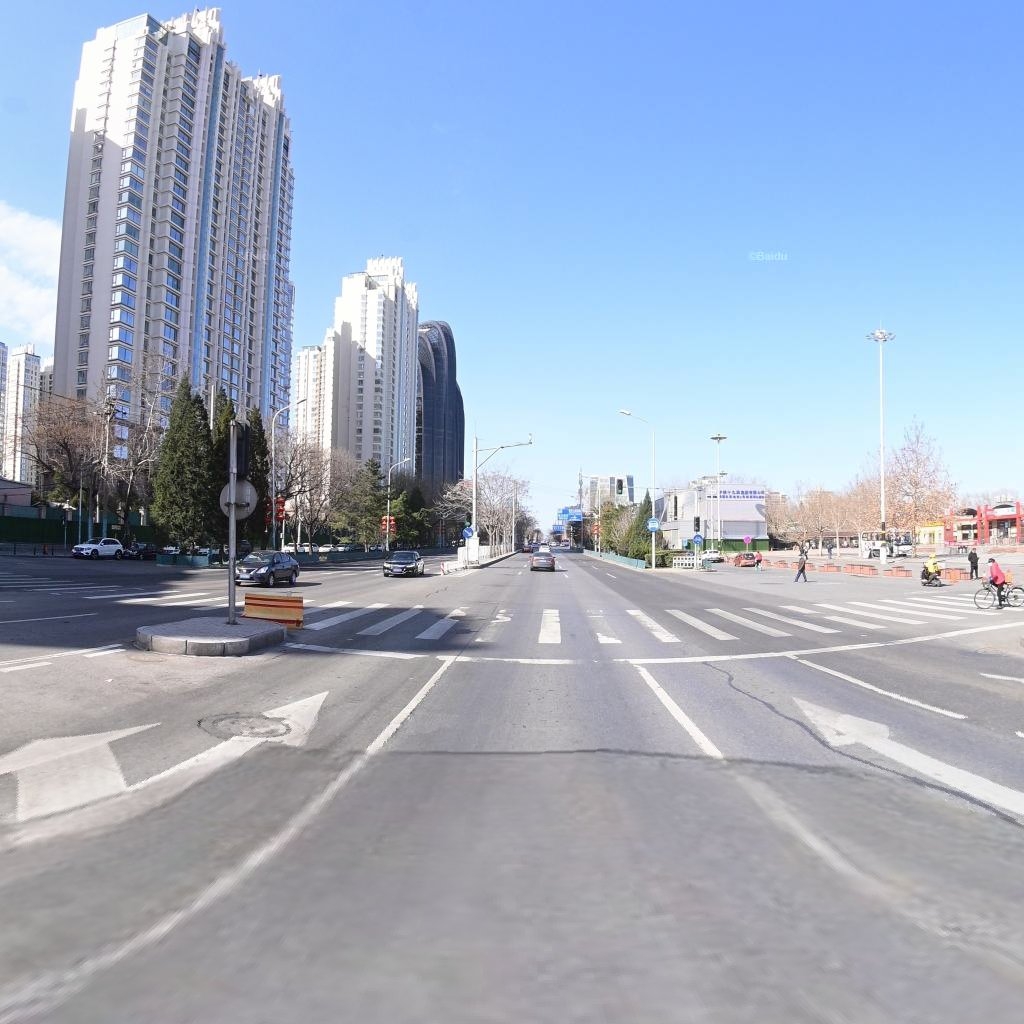
Region: Chaoyang
Road damage annotations: longitudinal patch, manhole cover, manhole cover, manhole cover